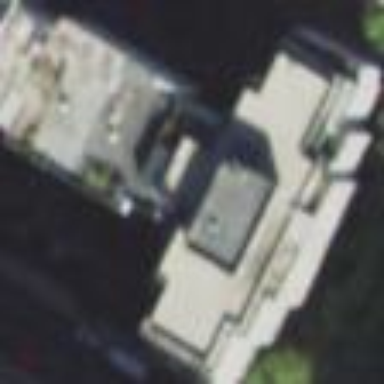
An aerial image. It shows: Building with flat concrete roof.